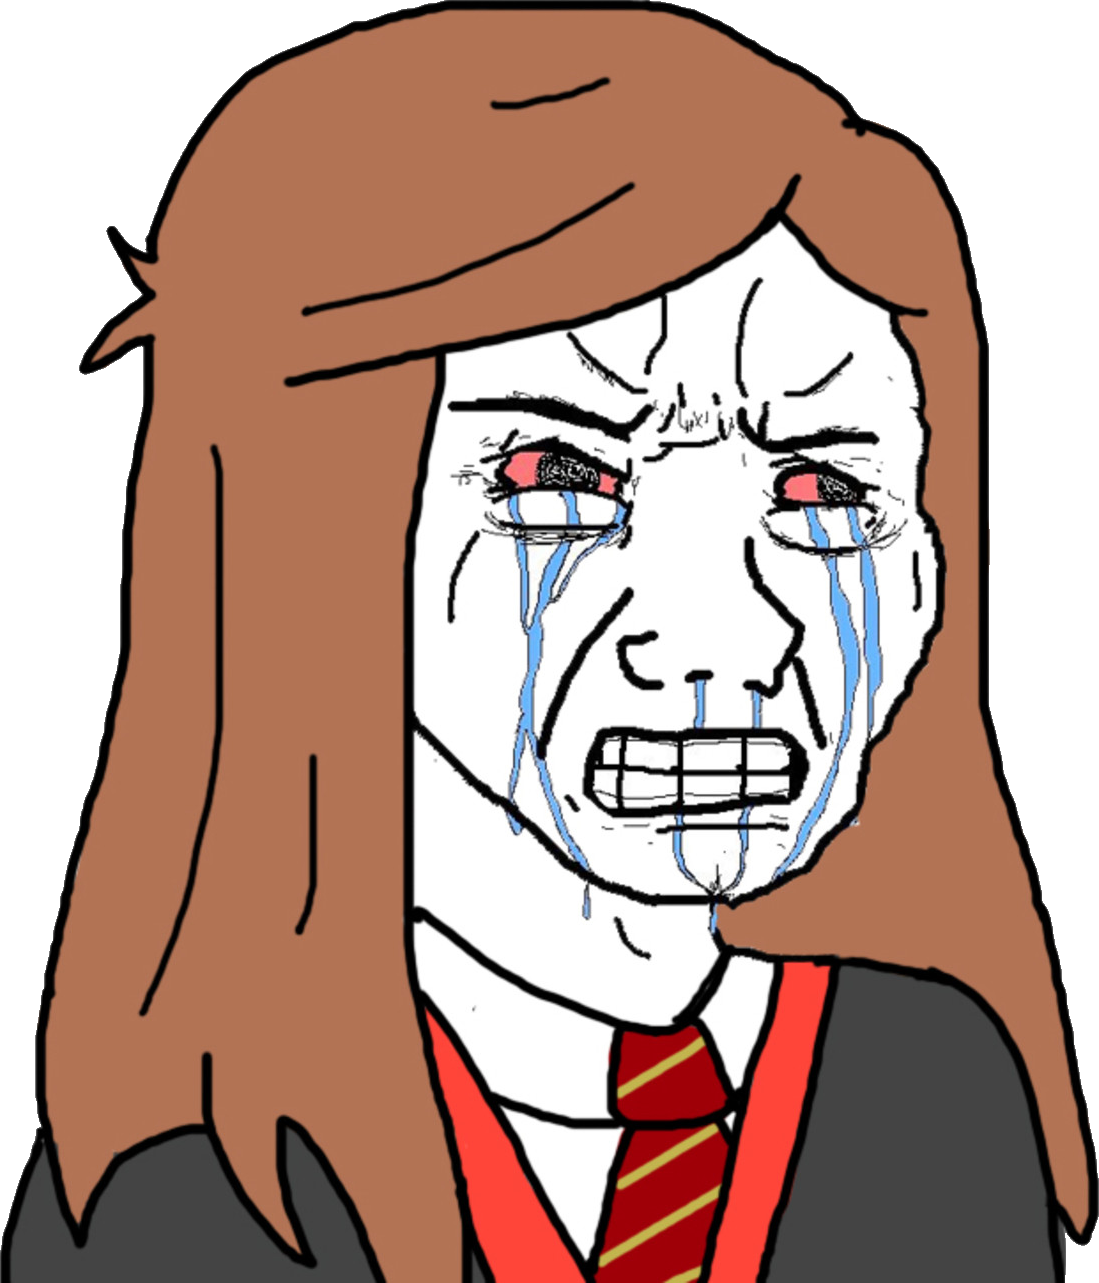
Label: 5_Crying_Wojak